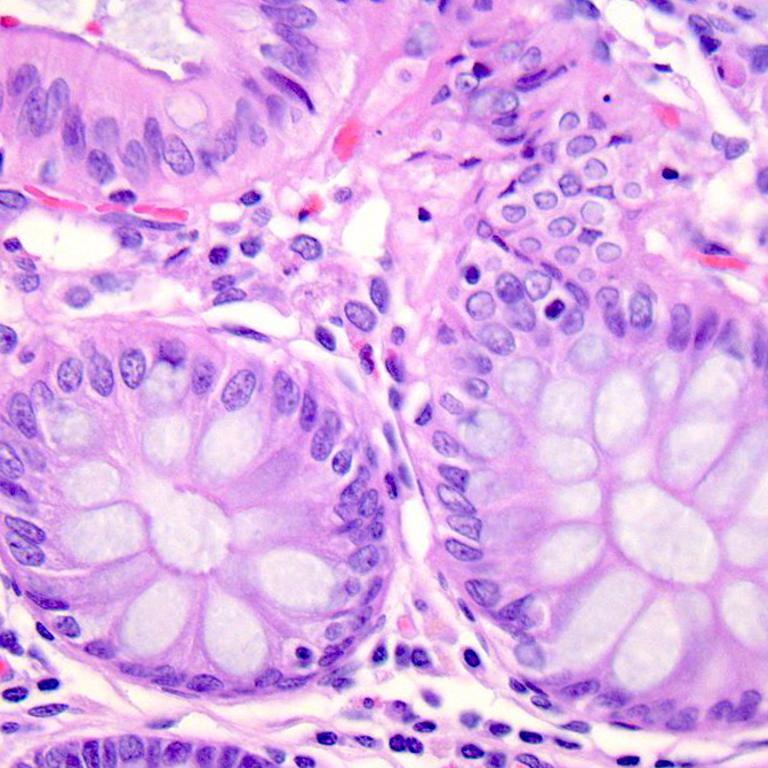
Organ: colon
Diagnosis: benign